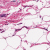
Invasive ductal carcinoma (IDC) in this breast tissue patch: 0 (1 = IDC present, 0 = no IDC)